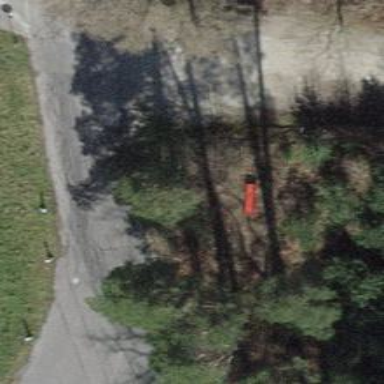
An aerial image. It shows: Red bench.